Question: I'd like to replace all occurences of '/' to '\' . i used this snippet:
'''
_url = _url.Replace("/",@"");
'''
but it replaces '/' to '\'.

Why this happens? How can i modify the snippet to get a good result
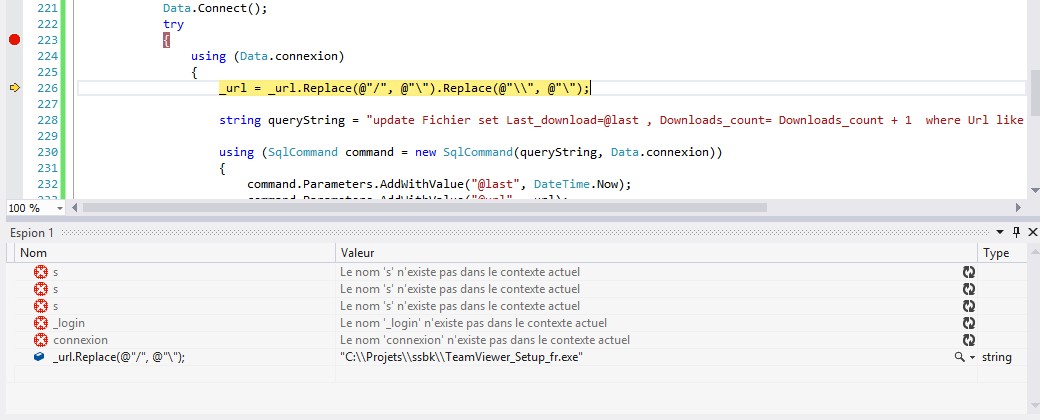
Answer: Your string most likely already contains a single backslash!
'''
I suspect your string already actually only contains a single backslash,
but you're looking at it in the debugger which is escaping it for you into
a form which would be valid as a regular string literal in C#.
'''
quoted Jon Skeet from: <URL>